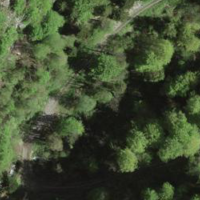
EUNIS habitat code: 44
Species observed at this site:
Salvia glutinosa